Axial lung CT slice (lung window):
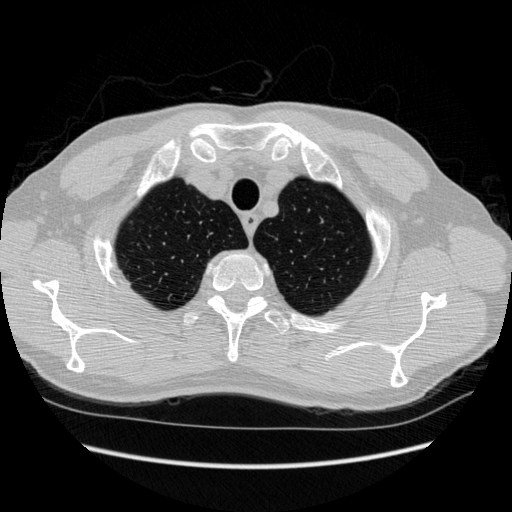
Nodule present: no